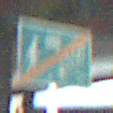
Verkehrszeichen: EndeVerkehrsberuhigterBereich
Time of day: SunriseSunset
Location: Outdoor (Suburban)
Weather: Clear
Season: NotSpecified
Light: Natural